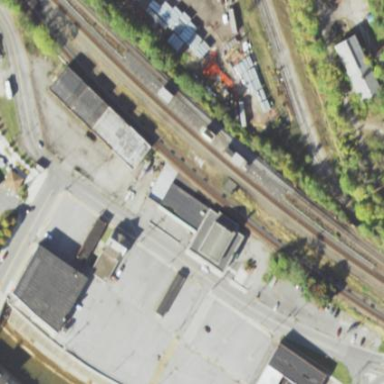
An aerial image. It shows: Train station building.